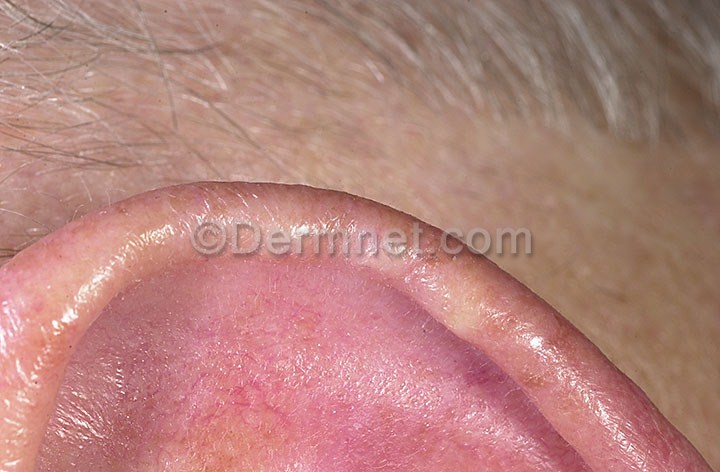
Disease: Light Diseases and Disorders of Pigmentation